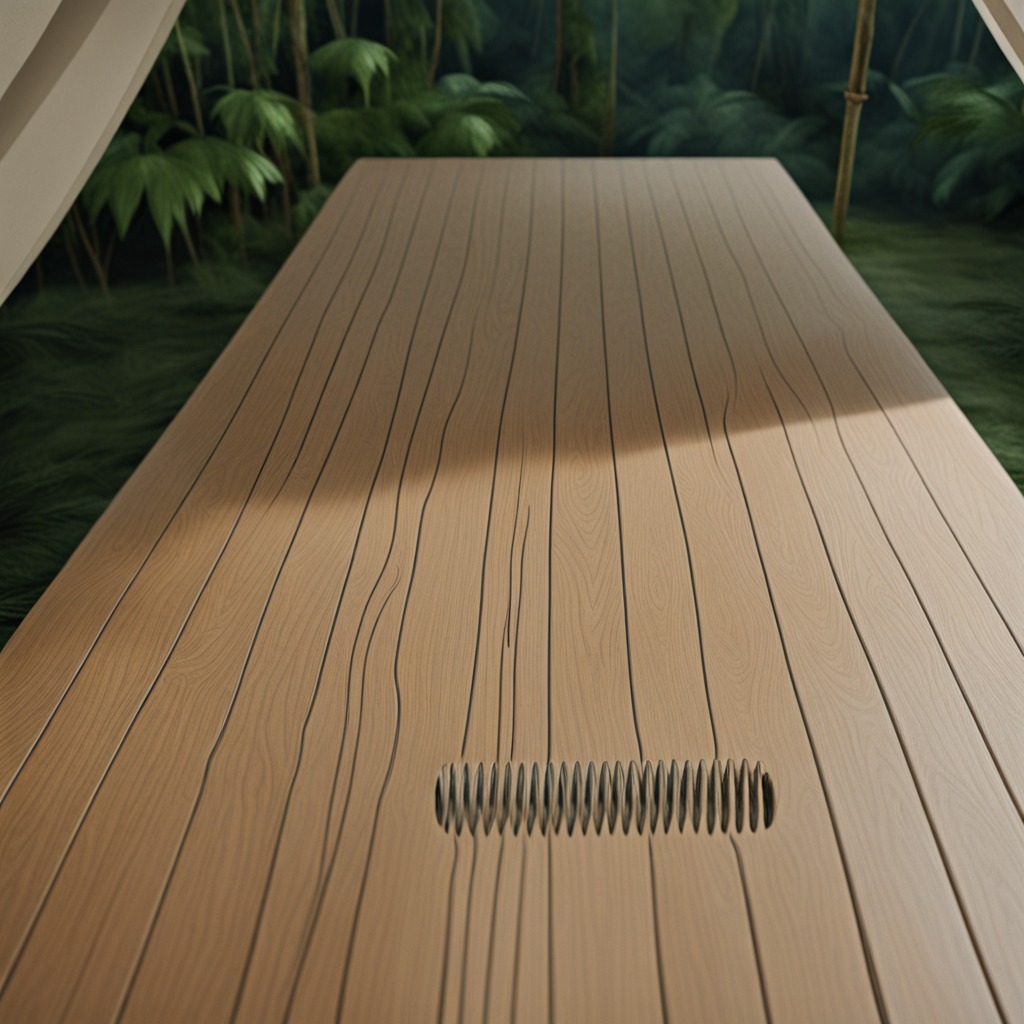
A coiled metal spring is lying on a wooden table inside a jungle field workshop tent.